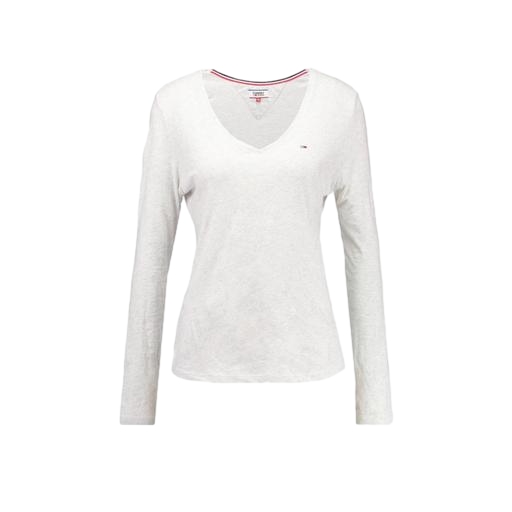
white long-sleeve v-neck tee, longsleeve t-shirt, long-sleeve tee, white background